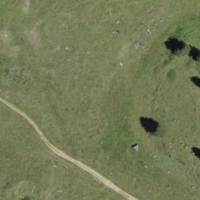
EUNIS habitat code: 26
Species observed at this site:
Dactylorhiza maculata
Phyteuma betonicifolium